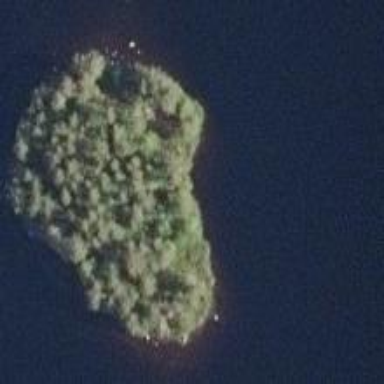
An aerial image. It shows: Islet covered with woodland.